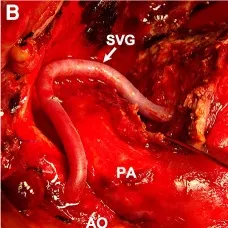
Intraoperative findings and postoperative images. (B) Coronary artery bypass surgery.
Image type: medical_photograph (other_medical_photograph)